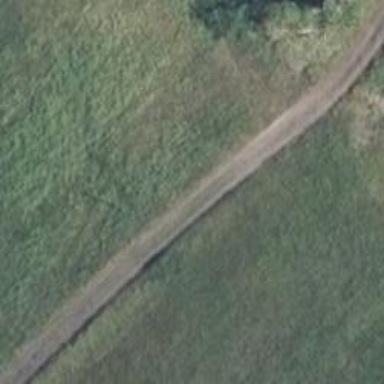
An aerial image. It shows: Service road with grade3 track type.